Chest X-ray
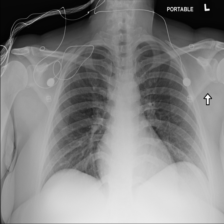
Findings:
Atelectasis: negative
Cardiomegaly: negative
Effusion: negative
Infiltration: positive
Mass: negative
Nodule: negative
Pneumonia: negative
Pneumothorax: negative
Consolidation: negative
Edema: negative
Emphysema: negative
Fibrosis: negative
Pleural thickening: negative
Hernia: negative